Question: I need to parse 'json' from 'String builder', but I get this error:
'''
Caused by: java.lang.NullPointerException: Attempt to invoke virtual method 'int org.json.JSONArray.length()' on a null object reference
'''
I don't know why 'stringBuilder.toString()' give me the array with objects!
Here is my code:
'''
try {
// HttpResponse is an interface just like HttpPost.
//Therefore we can't initialize them
HttpResponse httpResponse = httpClient.execute(httpPost);
// According to the JAVA API, InputStream constructor do nothing.
//So we can't initialize InputStream although it is not an interface
InputStream inputStream = httpResponse.getEntity().getContent();
InputStreamReader inputStreamReader = new InputStreamReader(inputStream);
BufferedReader bufferedReader = new BufferedReader(inputStreamReader);
StringBuilder stringBuilder = new StringBuilder();
String bufferedStrChunk = null;
while((bufferedStrChunk = bufferedReader.readLine()) != null){
stringBuilder.append(bufferedStrChunk);
}
// return stringBuilder.toString();
System.out.println("EHEH"+stringBuilder.toString());
JSONArray mainObject = null;
try {
mainObject = new JSONArray(stringBuilder.toString());
} catch (JSONException e) {
e.printStackTrace();
}
for (int i = 0; i < mainObject.length(); i++) {
JSONObject object = null;
try {
object = mainObject.getJSONObject(i);
} catch (JSONException e) {
e.printStackTrace();
}
try {
Video video=new Video();
String url = object.getString("url");
String titolo = object.getString("titolo");
String sottotitolo = object.getString("sottotitolo");
String data = object.getString("date");
//video.setId(idd4);
System.out.println("CAZZO:"+video.getId());
video.setPic(url);
video.setTitolo(titolo);
video.setSottotitolo(sottotitolo);
video.setData(data);
videoList.add(video);
} catch (JSONException e) {
e.printStackTrace();
}
}
'''
Can someone help me?
JSON RESPONSE:

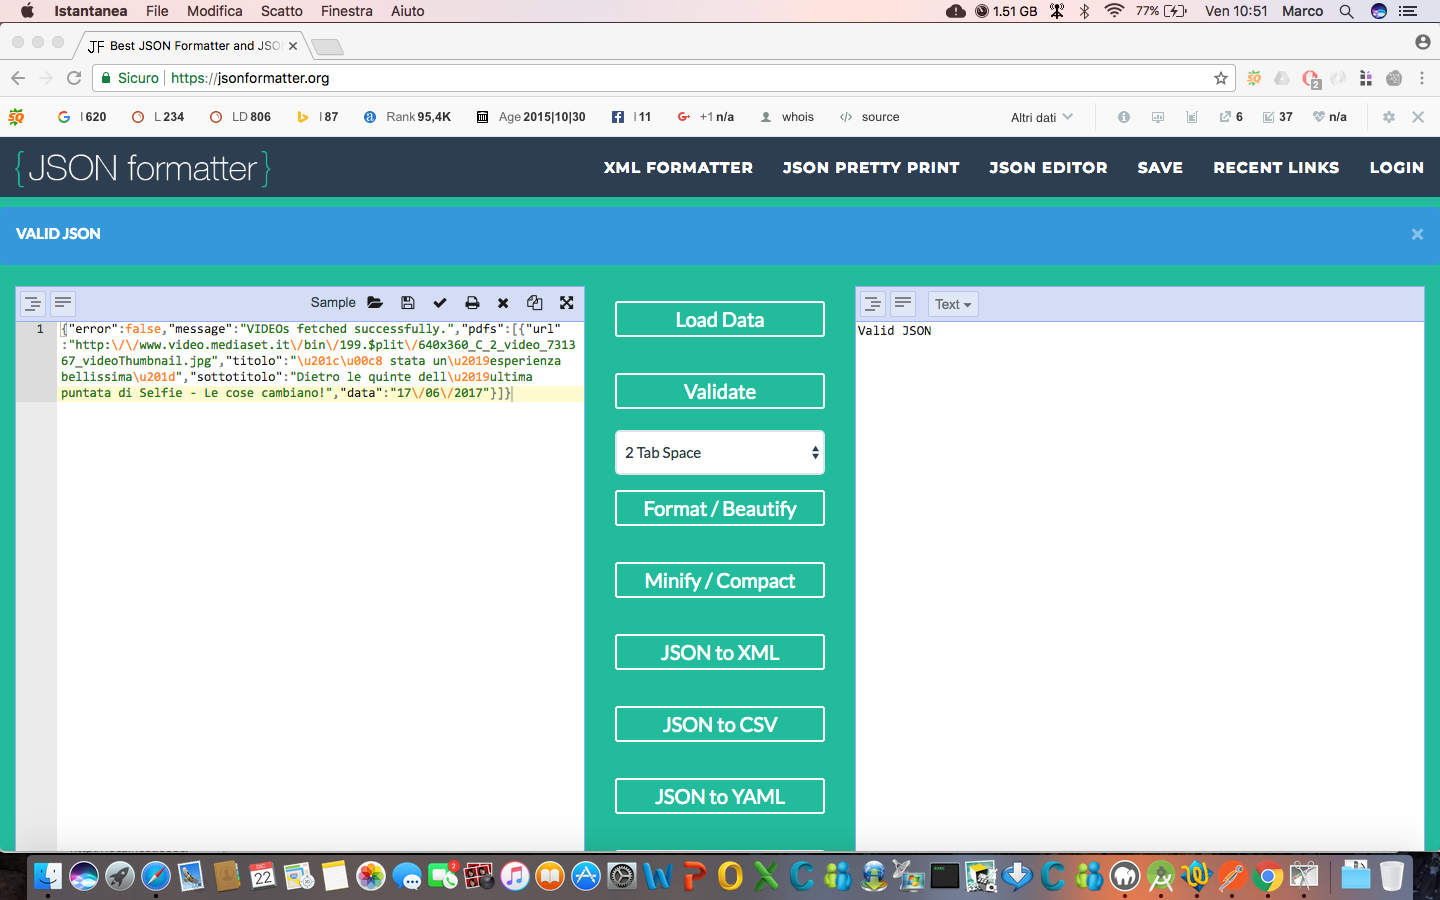
Answer: your mistake is 'String data = object.getString("data");'
'''
JSONObject mainObject = null;
try
{
mainObject = new JSONObject(stringBuilder.toString());
JSONArray jsonArrayPDF = mainObject.getJSONArray("pdfs");
for (int i = 0; i < jsonArrayPDF.length(); i++) {
JSONObject object = jsonArrayPDF.getJSONObject(i);
Video video=new Video();
String url = object.getString("url");
String titolo = object.getString("titolo");
String sottotitolo = object.getString("sottotitolo");
String data = object.getString("data");
//video.setId(idd4);
System.out.println("CAZZO:"+video.getId());
video.setPic(url);
video.setTitolo(titolo);
video.setSottotitolo(sottotitolo);
video.setData(data);
videoList.add(video);
}
}
catch (JSONException e)
{
e.printStackTrace();
}
'''